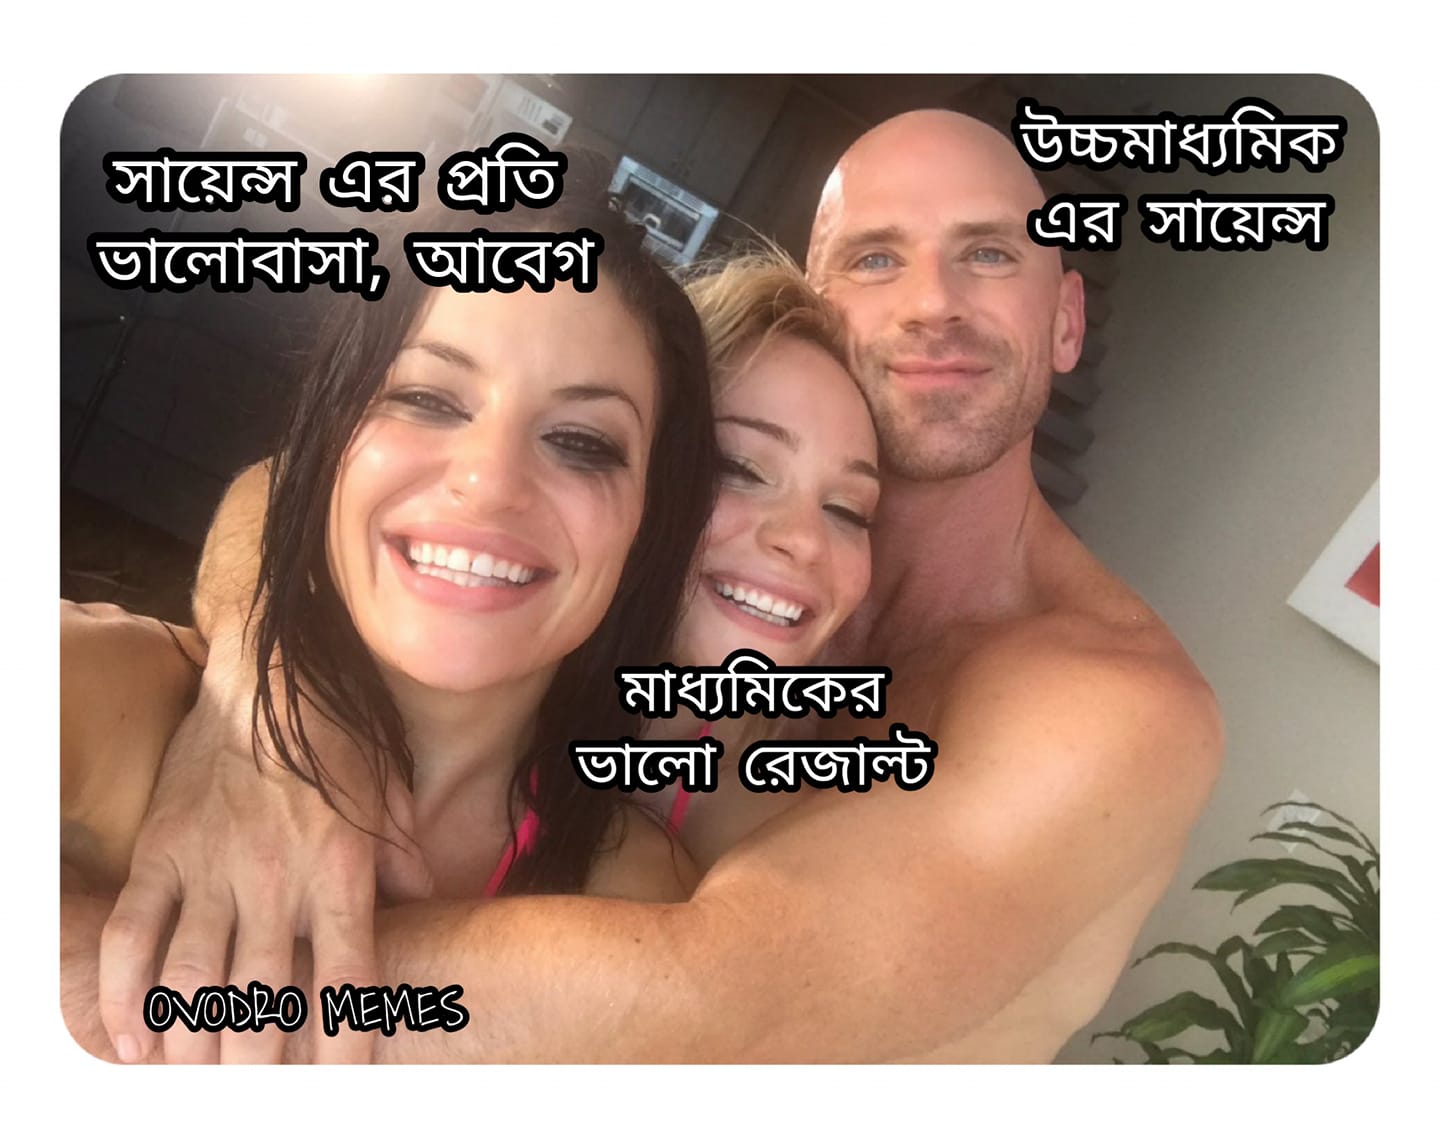
Caption: সায়েন্স এর প্রতি ভালোবাসা, আবেগ    উচ্চমাধ্যমিক এর সায়েন্স   মাধ্যমিকের ভালো রেজাল্ট
Label: non-hate